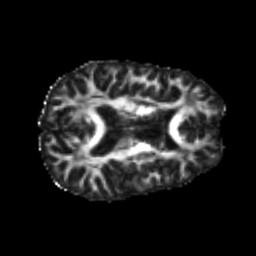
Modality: FA
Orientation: axial
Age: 25
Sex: male
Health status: healthy
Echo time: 0.074 s